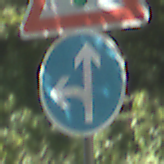
Verkehrszeichen: VorgeschriebeneFahrtrichtungGeradeausOderLinks
Zusatzzeichen oben: Lichtzeichenanlage
Umgebung: Outdoor, RoadRail
Tageszeit: Midday
Wetter: Clear
Licht: Natural
Jahreszeit: NotSpecified
Kontrast: HighContrast